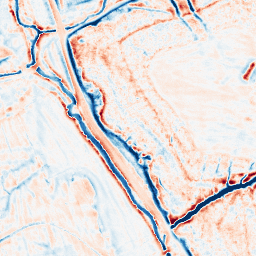
Category: edge_preserving
Decomposition family: bilateral
Decomposition parameters: d: 15
sigma_color: 75
sigma_space: 25
Upsampling method: cubic_catmull_rom
Upsampling parameters: scale: 8
Upsampling scale: 8